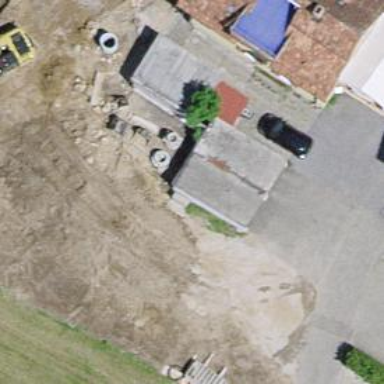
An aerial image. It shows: Group of garages.